Question: Just updated to Xcode 10b6 and when i try to distribute the app through the fabric plugin i got the error "Archive Preparation Error: -3" - The archive's embedded.mobileprovision provisioning is missing or malformed"
No idea how to solve this.

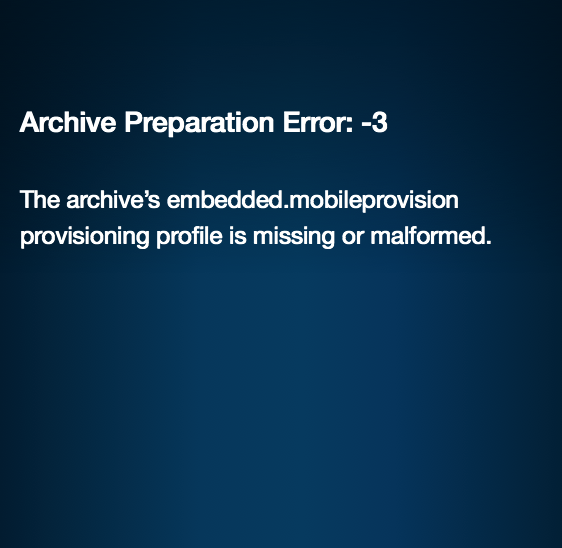
Answer: Just find myself trying stuff..
1. File -> Workspace settings
2. Change Build system from New Build System (default) to Legacy Build System